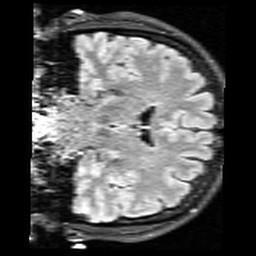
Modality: FLAIR
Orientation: coronal
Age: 30
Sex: female
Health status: healthy
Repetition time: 12 s
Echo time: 0.095 s